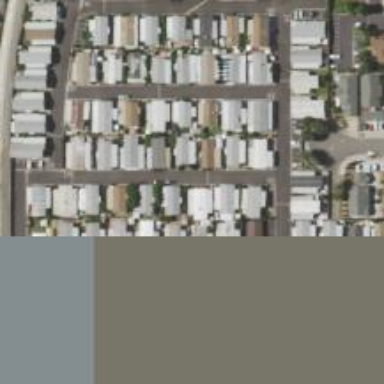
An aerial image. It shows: Residential area designated as trailer park.